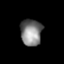
Tissue: lung
Cell type: Epithelial cells
Senescence score: 0.2266
Nuclear area (px): 560
Mean DAPI intensity: 126.841